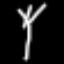
Label: fork